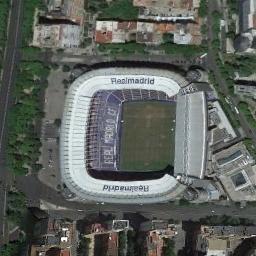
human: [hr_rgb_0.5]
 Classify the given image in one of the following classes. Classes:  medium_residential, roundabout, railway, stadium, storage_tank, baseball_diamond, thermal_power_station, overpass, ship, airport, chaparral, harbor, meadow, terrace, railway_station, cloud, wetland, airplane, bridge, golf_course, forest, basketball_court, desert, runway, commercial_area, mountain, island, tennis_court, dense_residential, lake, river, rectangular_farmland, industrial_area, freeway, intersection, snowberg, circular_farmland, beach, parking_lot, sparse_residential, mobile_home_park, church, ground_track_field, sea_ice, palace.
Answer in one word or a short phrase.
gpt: stadium